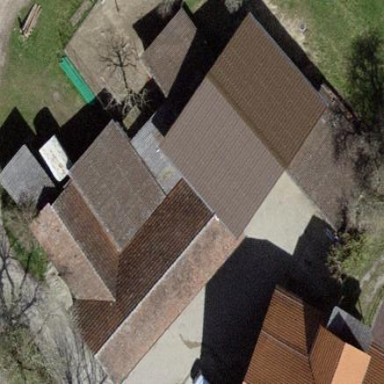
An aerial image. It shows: Shed.